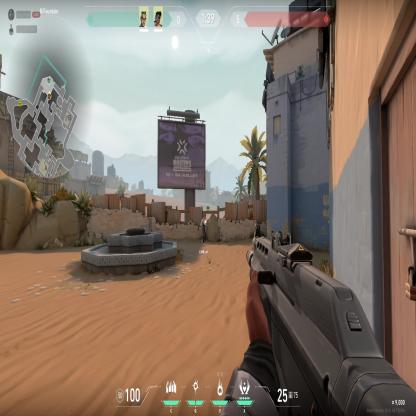
Label: teammate